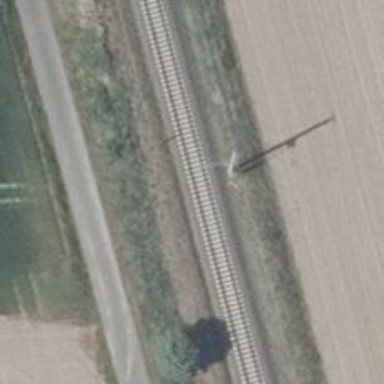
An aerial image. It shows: Milestone along the railway track with catenary mast.